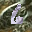
Label: 6